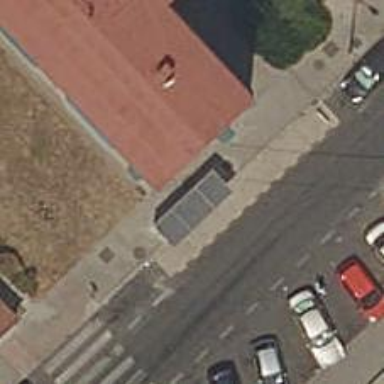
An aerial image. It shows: Bus stop with shelter. It is platform for public transport.